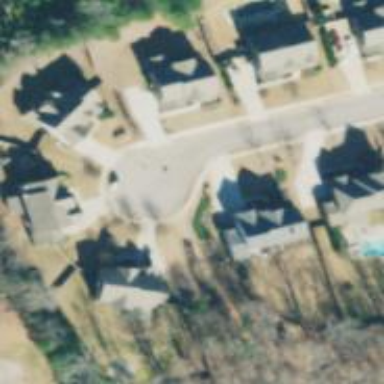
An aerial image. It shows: Driveway leading to service road.